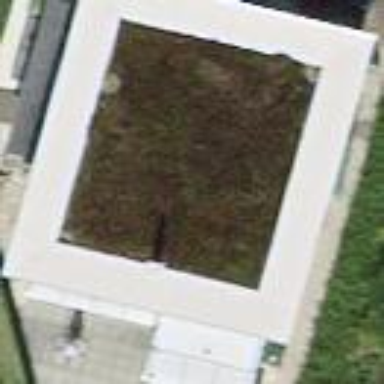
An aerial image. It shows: Building.